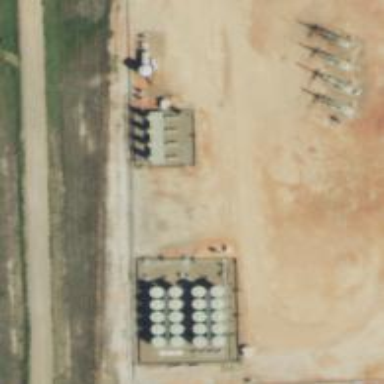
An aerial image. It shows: Storage tank with man-made structure.